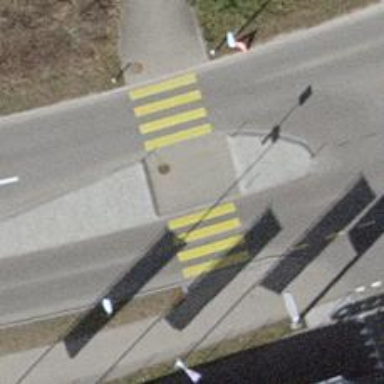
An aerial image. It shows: Uncontrolled zebra crossing with central island.